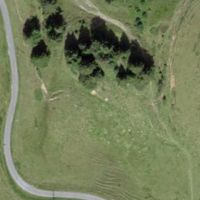
EUNIS habitat code: 23
Species observed at this site:
Arnica montana
Parnassia palustris